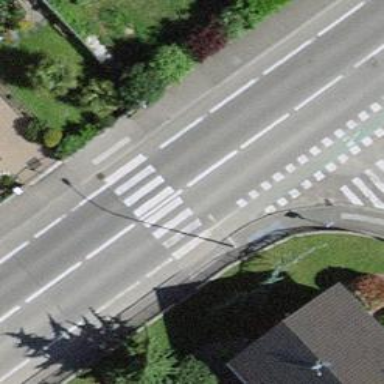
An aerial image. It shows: Zebra crossing for pedestrians.